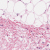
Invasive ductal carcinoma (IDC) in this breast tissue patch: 0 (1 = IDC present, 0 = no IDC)